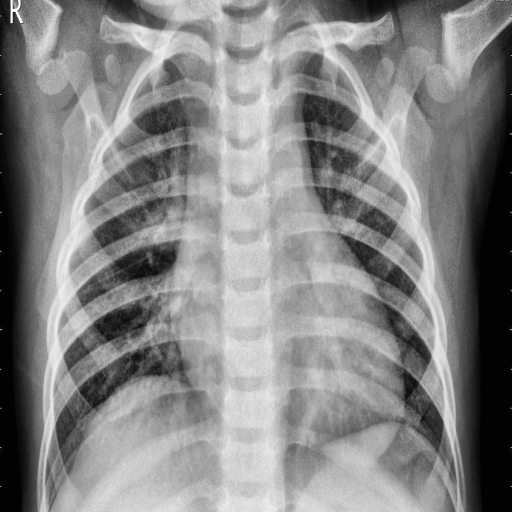
Finding: PNEUMONIA